Question: This code plots specific columns in a Pandas Dataframe And provides for multiples:
'''
area_tabs=['12']
nrows = int(math.ceil(len(area_tabs) / 2.))
figlen=nrows*7 #adjust the figure size height to be sized to the number of rows
plt.rcParams['figure.figsize'] = 25,figlen
fig, axs = plt.subplots(nrows, 2, sharey=False)
for ax, area_tabs in zip(axs.flat, area_tabs):
actdf, aname = get_data(area_tabs)
lastq,fcast_yr,projections,yrahead,aname,actdf,merged2,mergederrs,montdist,ols_test,mergedfcst=do_projections(actdf)
mergedfcst.tail(12).plot(ax=ax, title='Area: {0} Forecast for 2014 {1} vs. 2013 actual of {2}'.format(unicode(aname),unicode(merged2['fcast'] [-1:].values),unicode(merged2['Units'][-2:-1].values)))
'''
with a dataframe that looks roughly like: With date as an index
'''
Units fcast
date
2014-01-01 384 302
2014-02-01 NaN 343
2014-03-01 NaN 396
2014-04-01 NaN 415
2014-05-01 NaN 483
2014-06-01 NaN 513
'''
I get a plot that looks like:
The horizontal background grid (Units) shows fine but I can't figure out how to get the vertical monthly grid to show. I suspect it may be treated as a minor? but even then can't see where to specify it to pyplot/matplot?

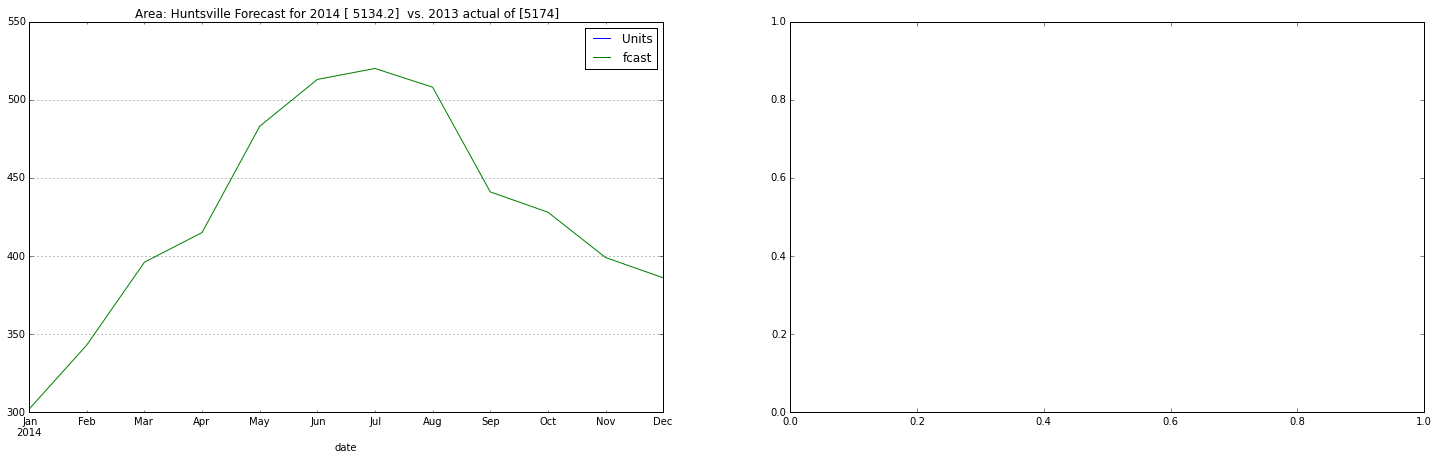
Answer: Adding 'ax.xaxis.grid(True, which=['major'|'minor'|'both'])' inside of your 'for' loop should do the trick.
The main thing here is that you avoid 'plt' state machine functions where possible and operate on the axes objects directly.
### Edit:
Don't take the above code snippet too literally. The pipe-seperated values are just the options presented in pseudo-regex. If you want the major ticks, use: 'ax.xaxis.grid(True, which='major')'